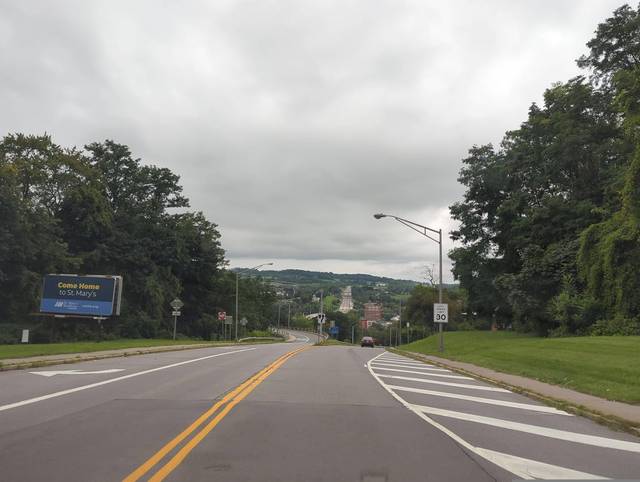
Region: United States
Coordinates: 42.942, -74.189